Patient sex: M
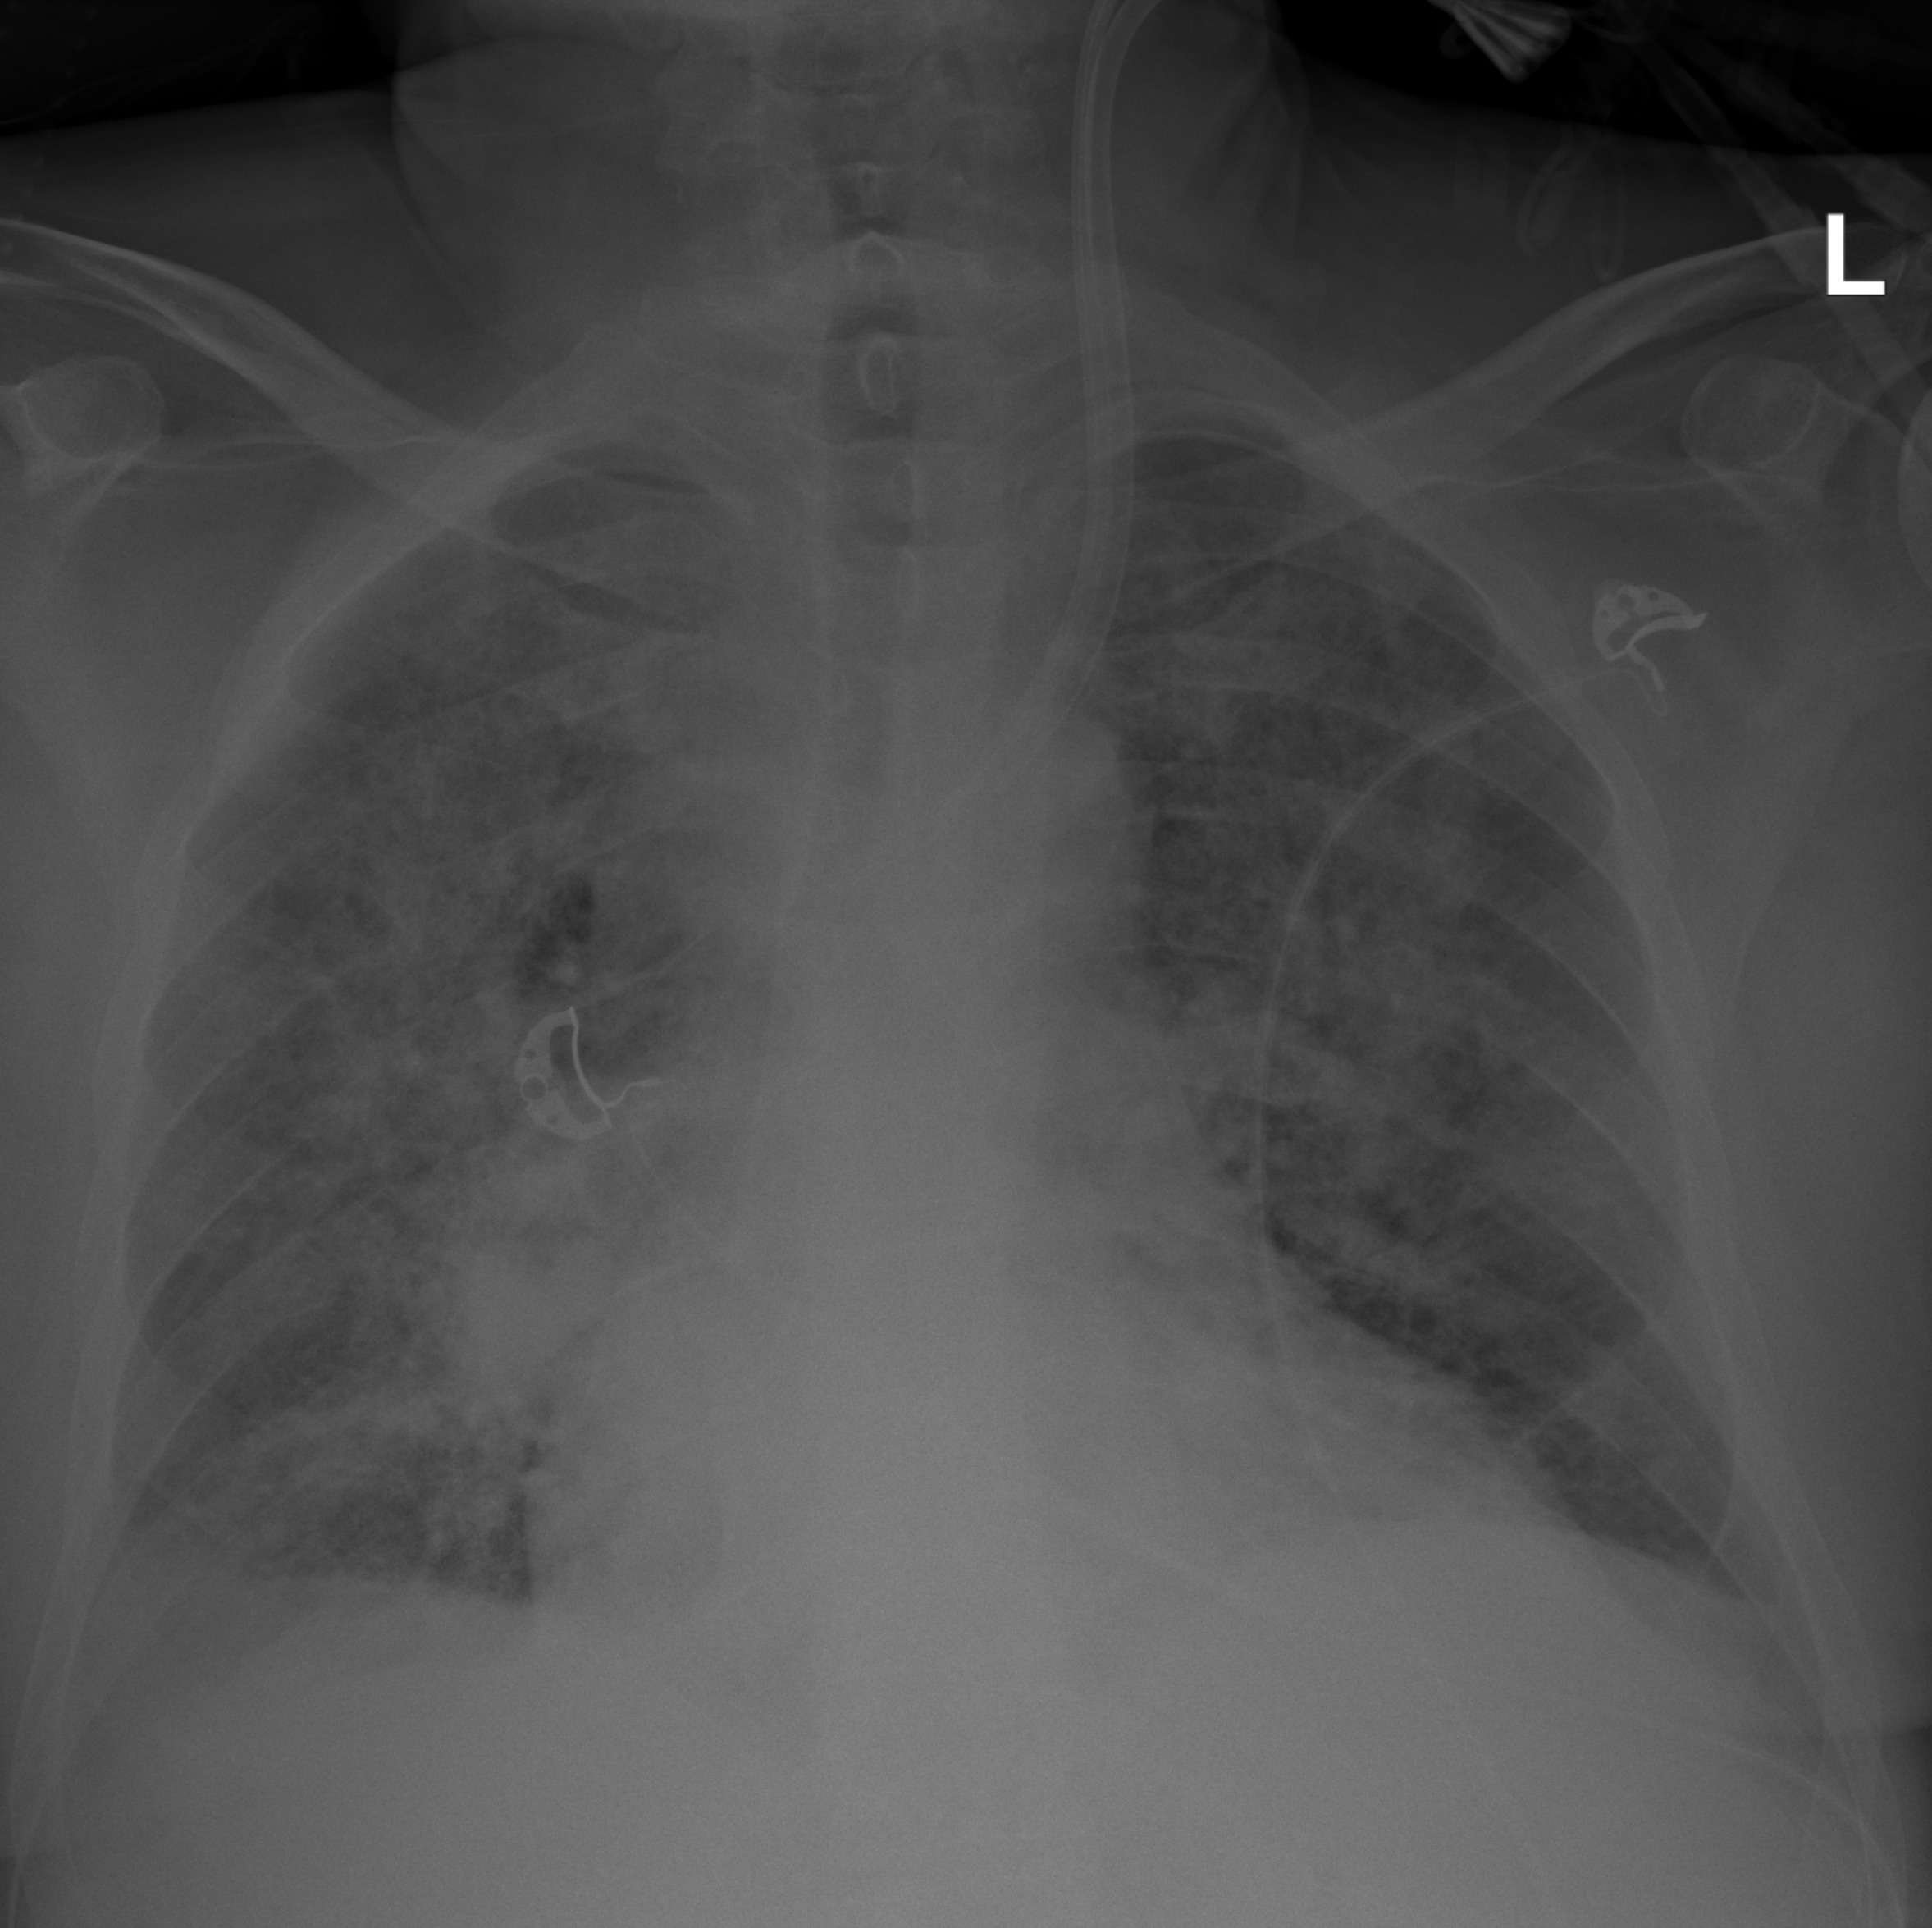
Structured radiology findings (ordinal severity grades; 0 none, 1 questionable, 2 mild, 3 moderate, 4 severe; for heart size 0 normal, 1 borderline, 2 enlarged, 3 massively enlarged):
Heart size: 2
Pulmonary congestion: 3
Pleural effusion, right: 2
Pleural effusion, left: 2
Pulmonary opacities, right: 4
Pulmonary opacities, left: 4
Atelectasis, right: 2
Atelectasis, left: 2